Aerial crown-view tile of a tropical tree (Barro Colorado Island, Panama), acquired 20250512:
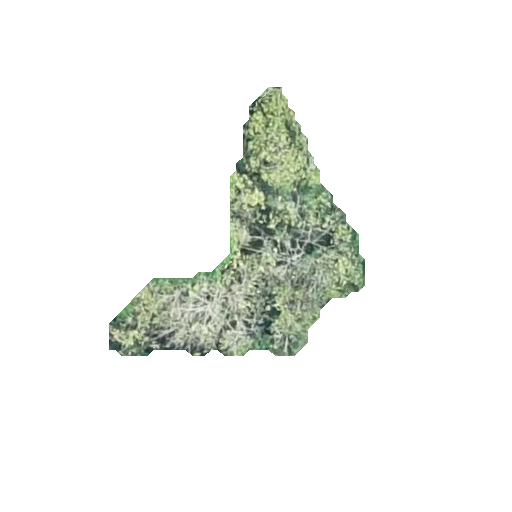
Species: Alseis blackiana
GBIF accepted scientific name: Alseis blackiana
Crown area: 46.6 m²